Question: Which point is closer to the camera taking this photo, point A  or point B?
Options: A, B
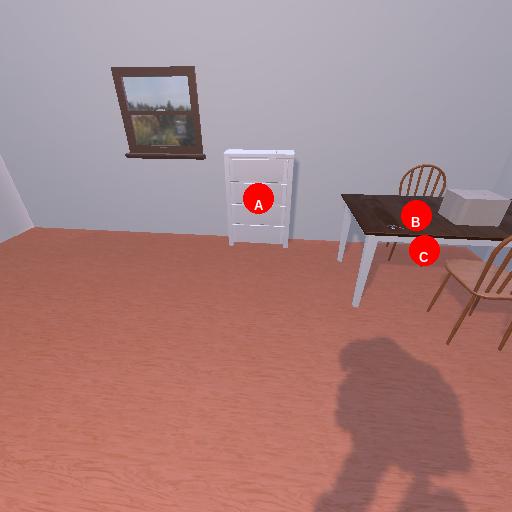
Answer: A